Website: walmart
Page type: billing-address
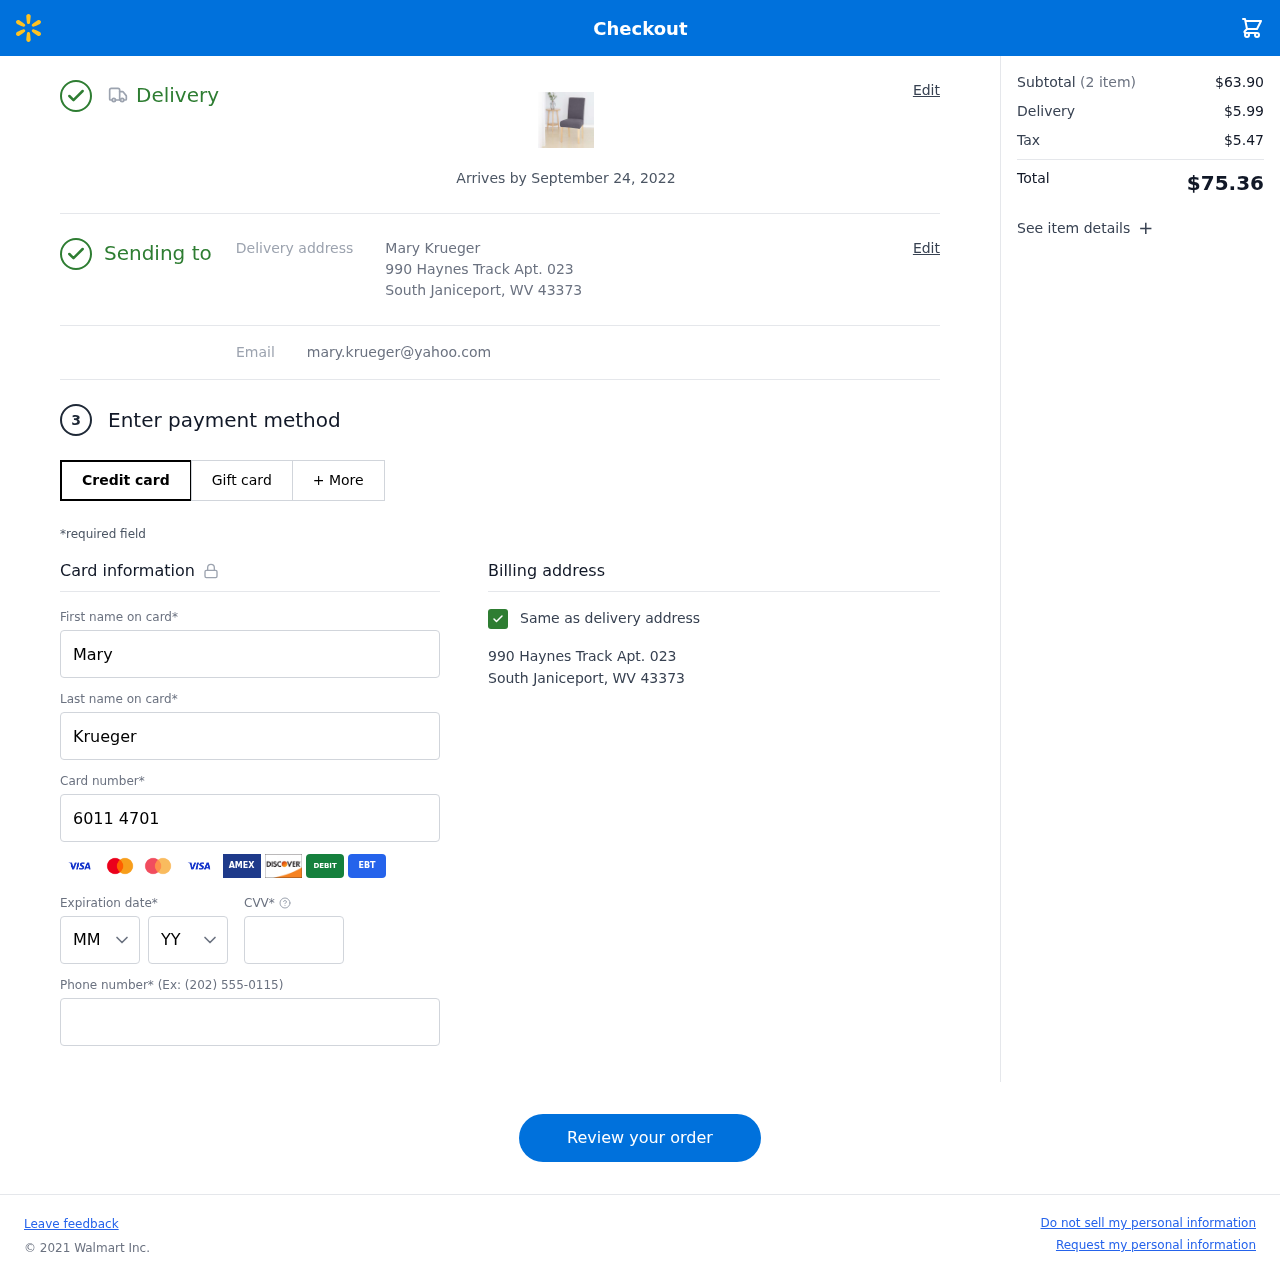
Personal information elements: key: PII_CARD_CVV
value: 167
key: PII_CARD_EXPIRY_MONTH
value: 08
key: PII_CARD_EXPIRY_YEAR
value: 29
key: PII_CARD_NUMBER
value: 6011 4701 7168 4946
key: PII_EMAIL
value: mary.krueger@yahoo.com
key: PII_FIRSTNAME
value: Mary
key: PII_FULLNAME
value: Mary Krueger
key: PII_LASTNAME
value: Krueger
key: PII_PHONE
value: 6574857161
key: PII_STREET
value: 990 Haynes Track Apt. 023
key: PII_CITY_STATE_ZIP
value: South Janiceport, WV 43373
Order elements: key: ORDER_DELIVERY_DATE
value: Arrives by September 24, 2022
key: ORDER_NUM_ITEMS
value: (2 item)
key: ORDER_SUBTOTAL
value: $63.90
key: ORDER_SHIPPING_COST
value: $5.99
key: ORDER_TAX
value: $5.47
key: ORDER_TOTAL
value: $75.36